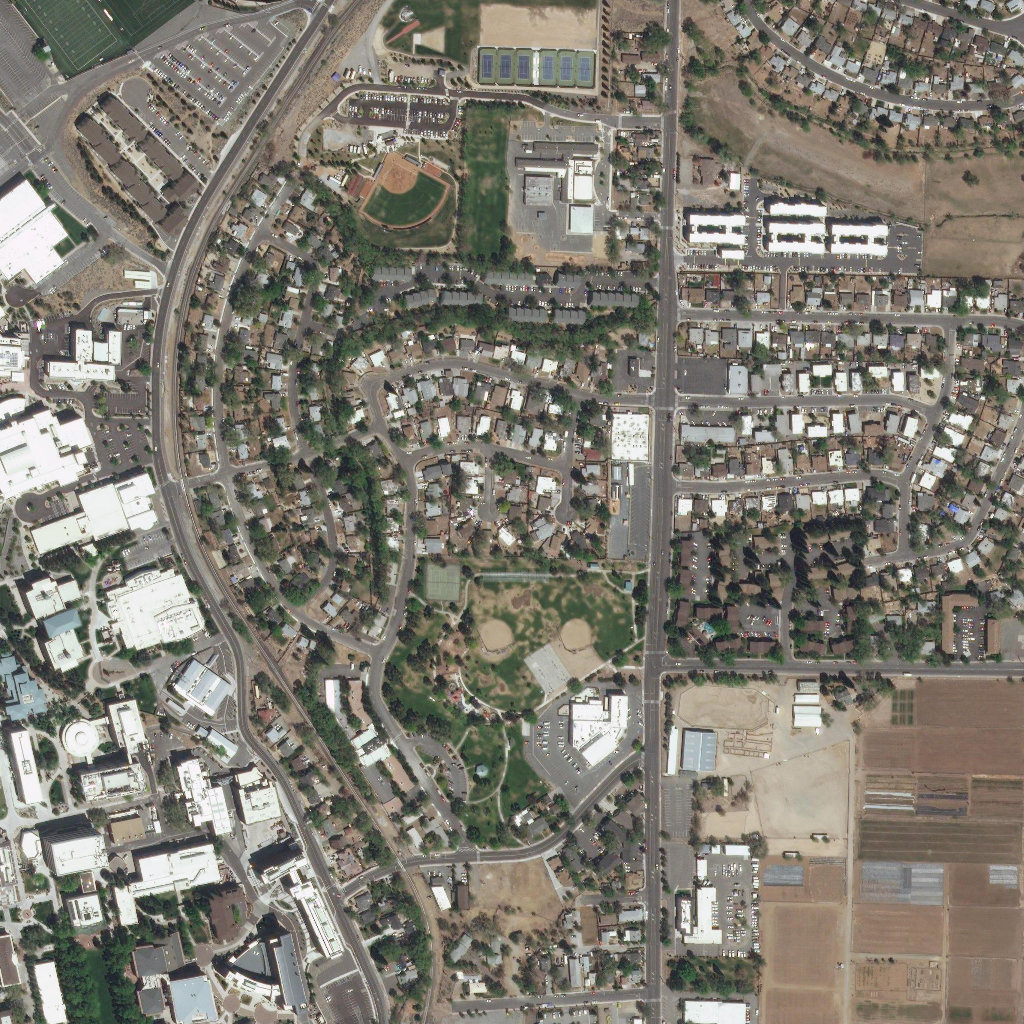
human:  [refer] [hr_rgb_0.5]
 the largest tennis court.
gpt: <box>[[46, 4, 57, 8, 0]]</box>